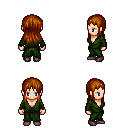
a pixel art fantasy rpg character, female body template, human, light skin, green robe, metal pants, brunette unkempt hairstyle, maroon shoes, four views (front, back, left, right), 2x2 character sprite sheet, small pixel art, hard edges, no anti-aliasing